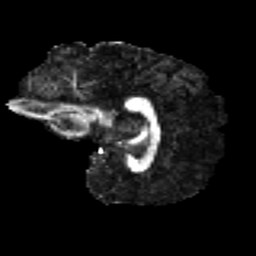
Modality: FA
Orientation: sagittal
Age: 43
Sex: male
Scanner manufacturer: ge
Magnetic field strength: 3 T
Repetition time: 7.8 s
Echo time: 0.0611 s